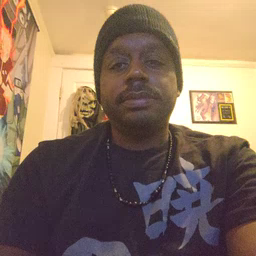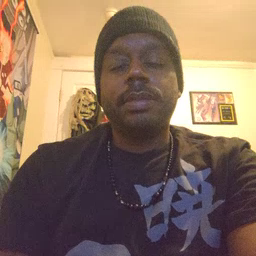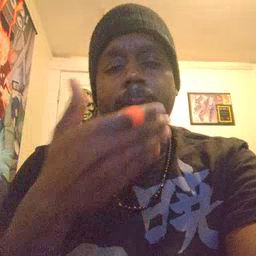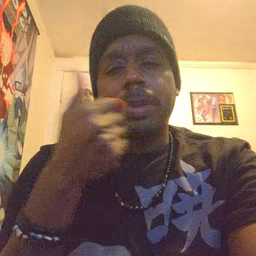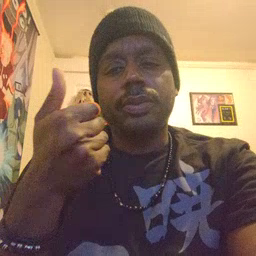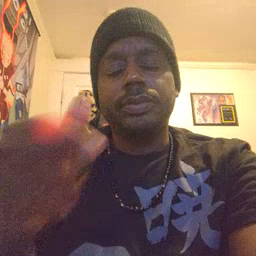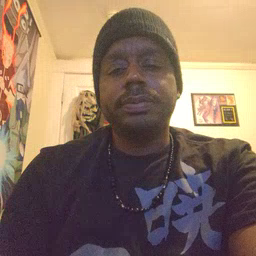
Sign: better